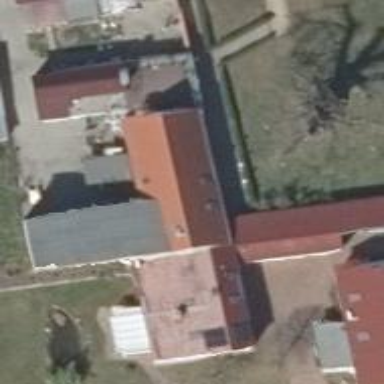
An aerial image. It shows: Cafe.